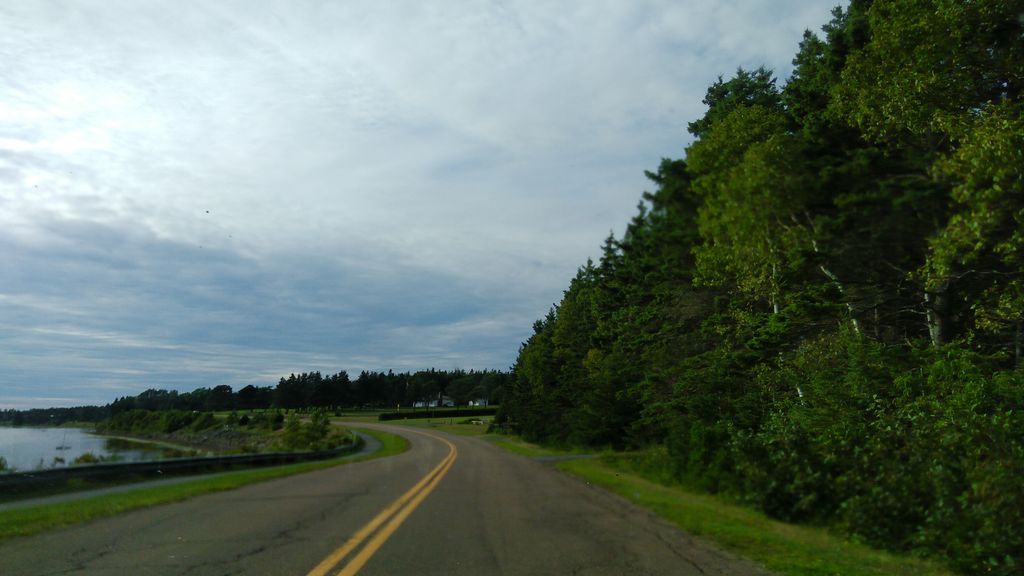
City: charlottetown